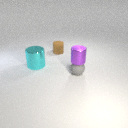
large cyan metal cylinder in front of small brown rubber cylinder